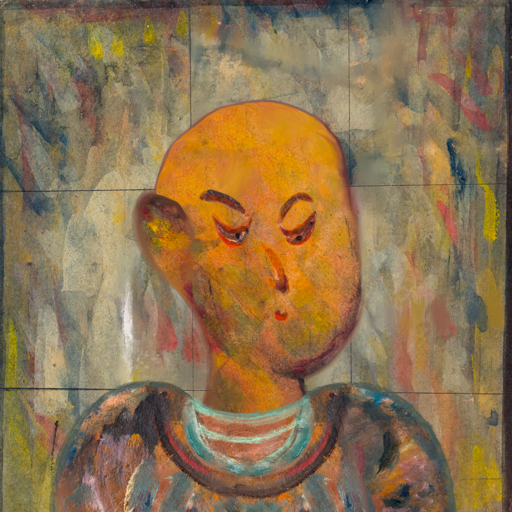
Background: GypsyMother, Head And Neck Side: Gypsy_Mother, Face Side: Hypocrite, Bust: Boggyland, Hair Side: Blank, Head Accessory: Blank, Second Necklace: Blank, Necklace: Blank, Baby: Blank